Interaction volume radius: 5 \u00c5
Interaction volume height: 30 \u00c5
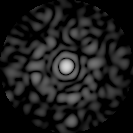
Disorder parameter: 0.8545